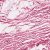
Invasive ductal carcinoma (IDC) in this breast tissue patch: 0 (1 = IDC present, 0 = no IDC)